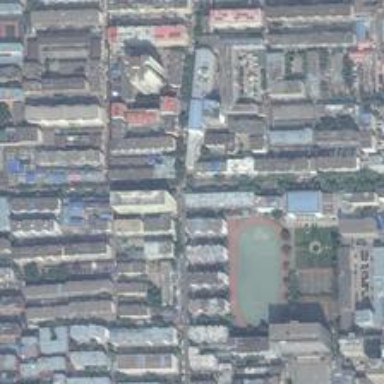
This playground includes a huge football fields and several basketball courts .